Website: walmart
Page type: payment
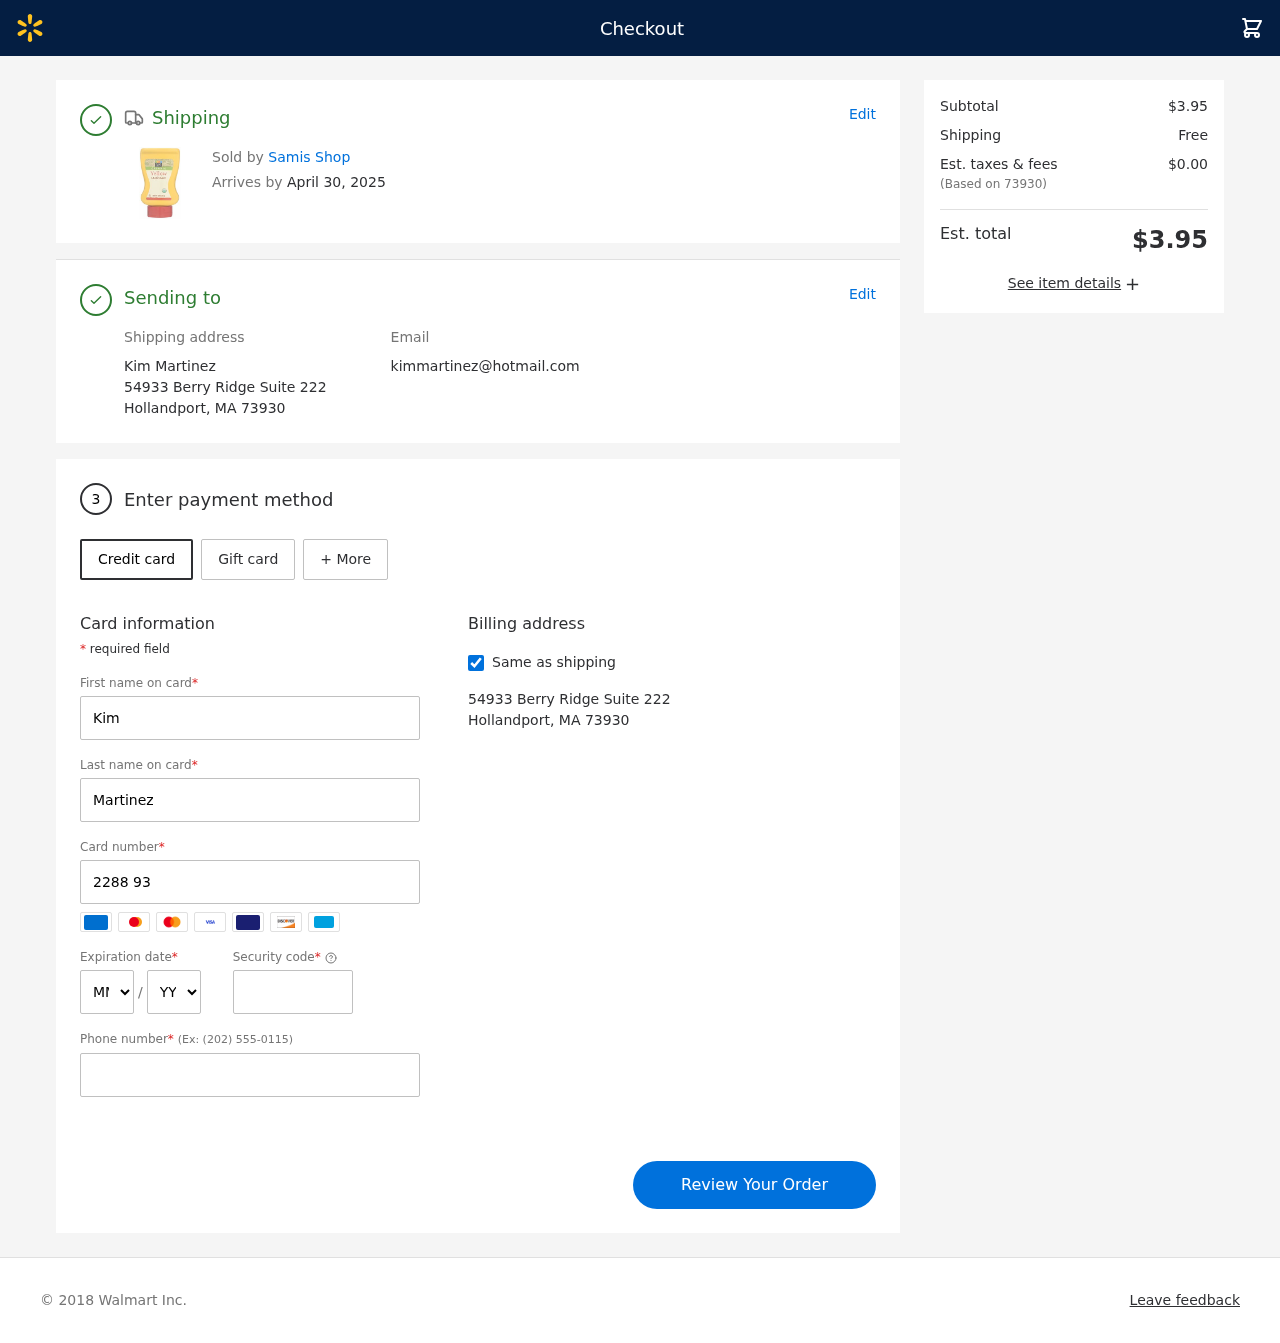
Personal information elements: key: PII_CARD_CVV
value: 905
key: PII_CARD_EXPIRY_MONTH
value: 07
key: PII_CARD_EXPIRY_YEAR
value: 29
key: PII_CARD_NUMBER
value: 2288 9377 8942 7723
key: PII_CITY_STATE_ZIP
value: Hollandport, MA 73930
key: PII_EMAIL
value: kimmartinez@hotmail.com
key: PII_FIRSTNAME
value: Kim
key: PII_FULLNAME
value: Kim Martinez
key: PII_LASTNAME
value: Martinez
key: PII_PHONE
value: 7106896994
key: PII_POSTCODE
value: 73930
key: PII_STREET
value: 54933 Berry Ridge Suite 222
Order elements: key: ORDER_DELIVERY_DATE
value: April 30, 2025
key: ORDER_SUBTOTAL
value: $3.95
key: ORDER_SHIPPING_COST
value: Free
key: ORDER_TAX
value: $0.00
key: ORDER_TOTAL
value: $3.95